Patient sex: F
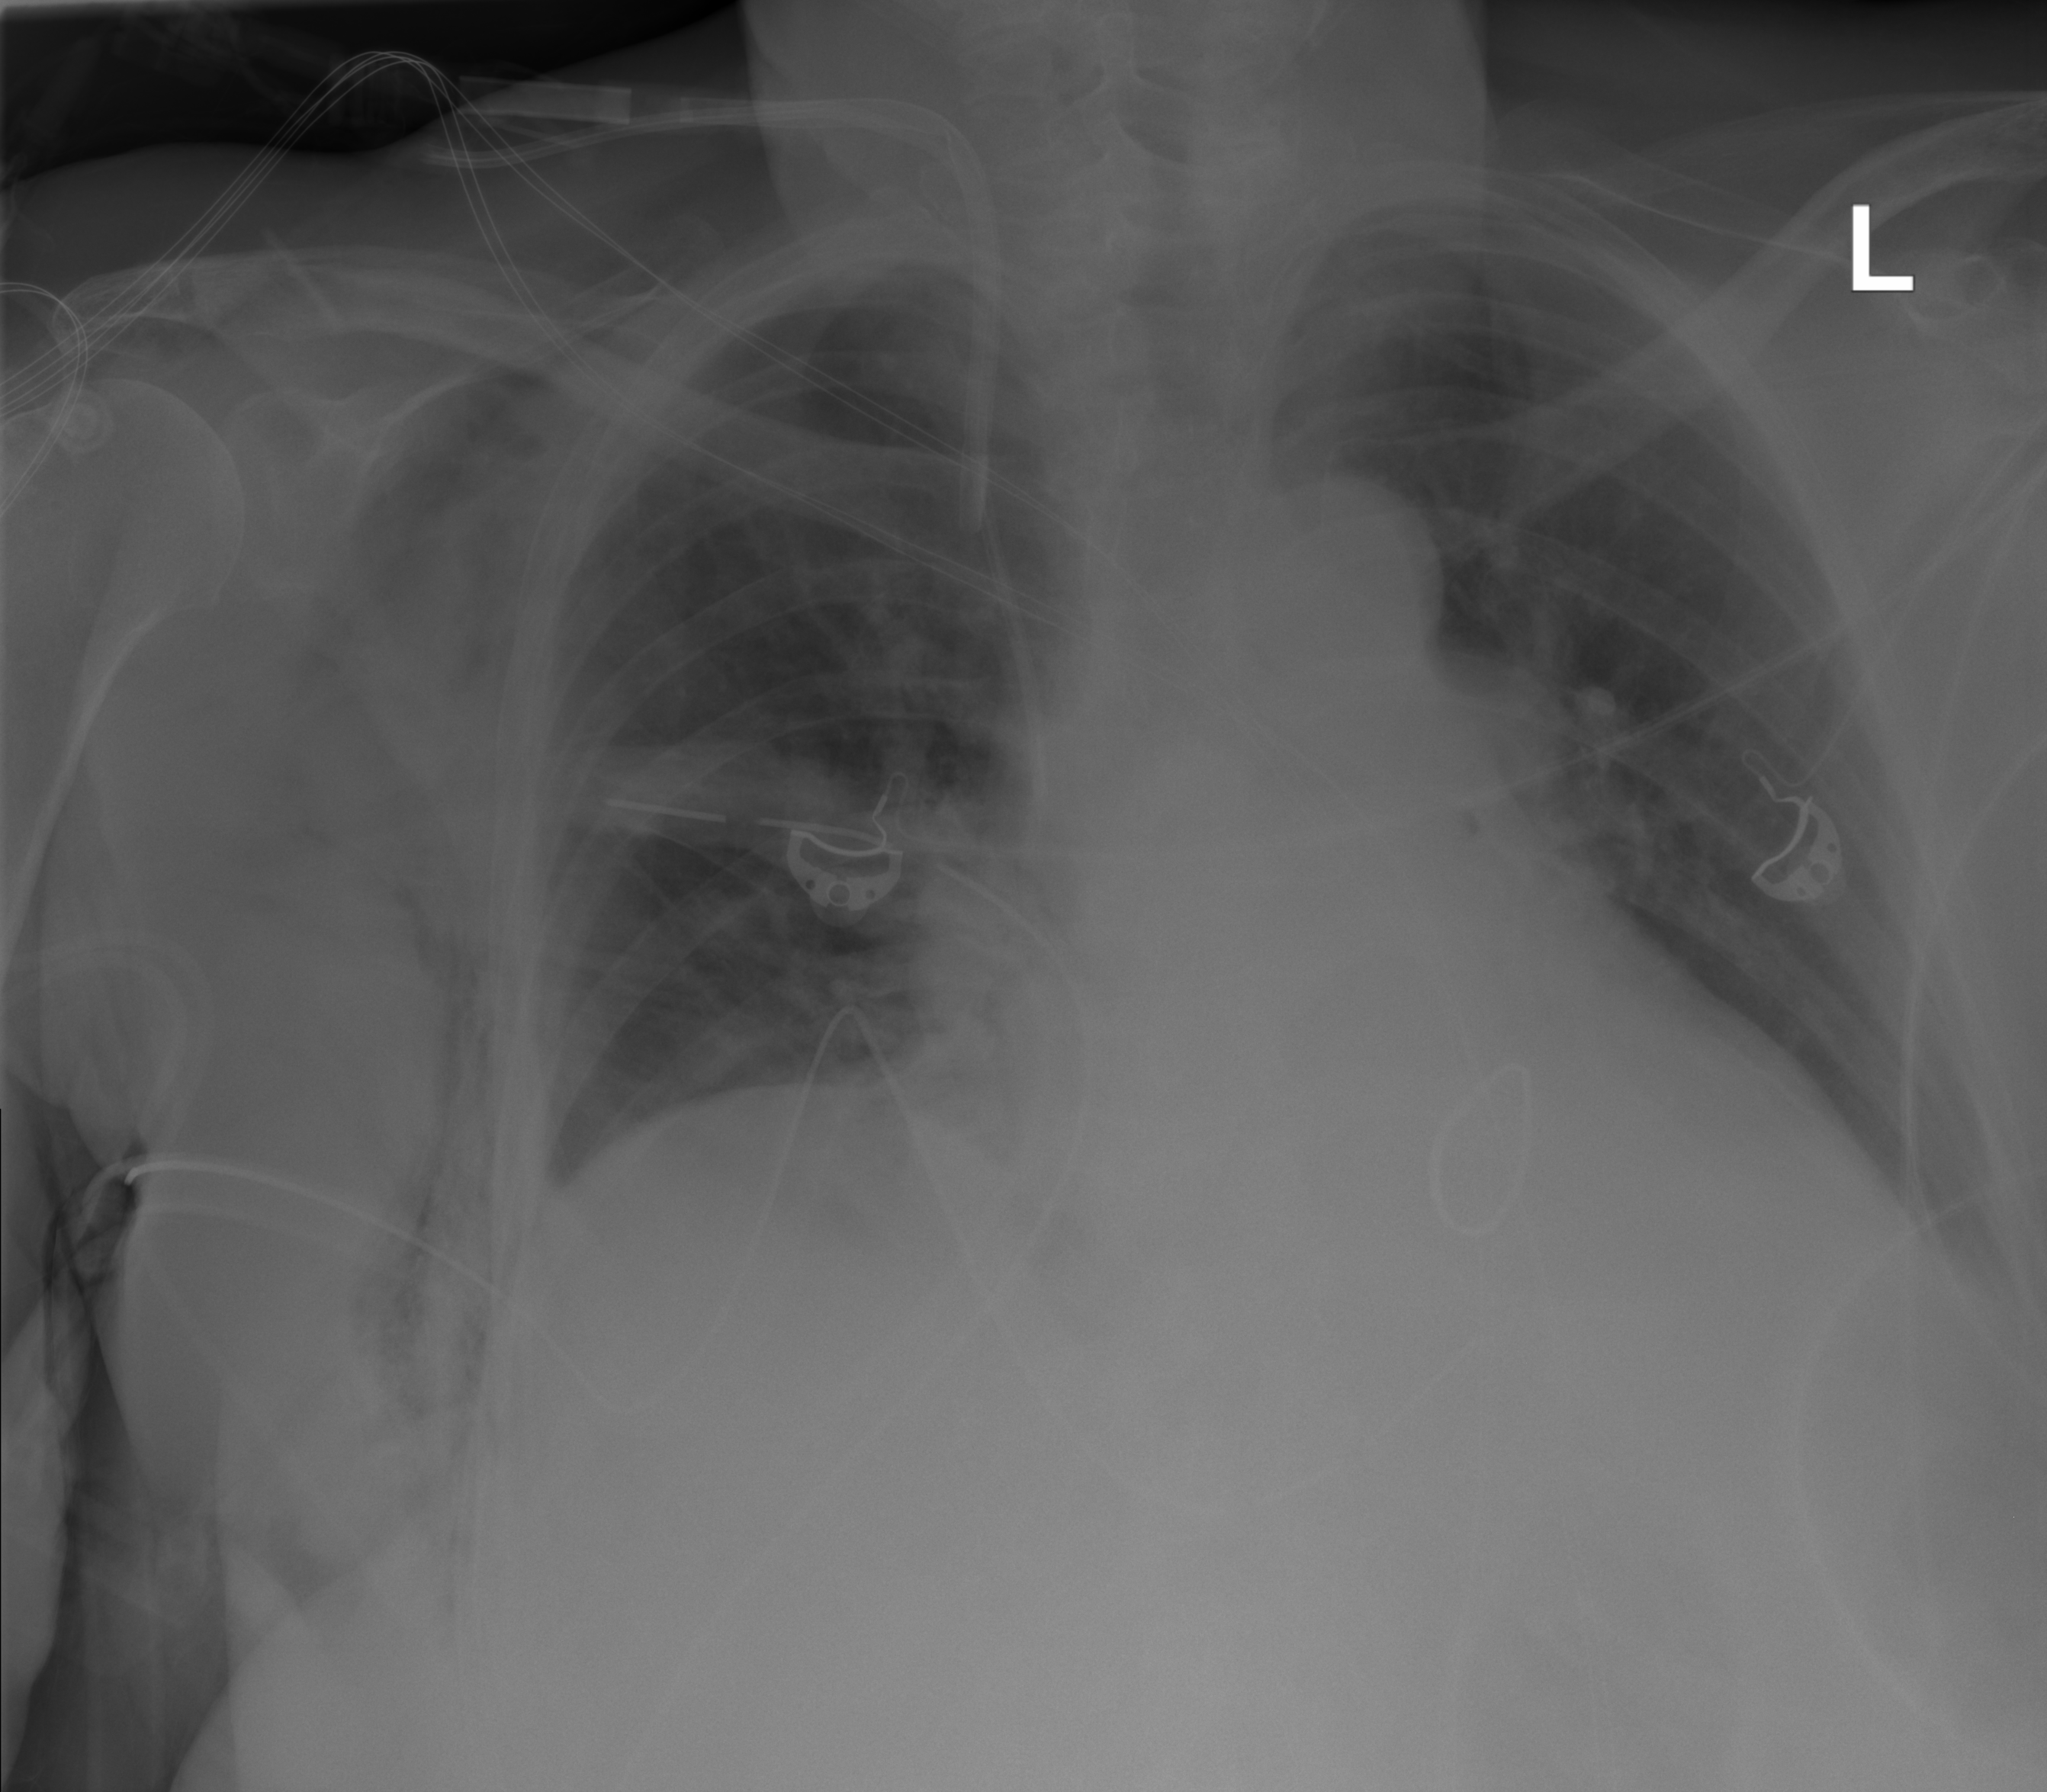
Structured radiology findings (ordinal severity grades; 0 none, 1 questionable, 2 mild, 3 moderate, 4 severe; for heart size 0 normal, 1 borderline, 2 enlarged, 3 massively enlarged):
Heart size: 2
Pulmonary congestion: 2
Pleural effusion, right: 0
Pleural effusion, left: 1
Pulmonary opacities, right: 2
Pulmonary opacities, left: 0
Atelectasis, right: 2
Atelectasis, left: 2